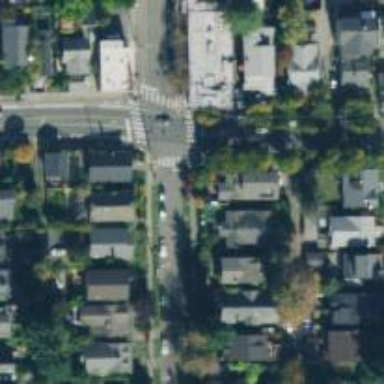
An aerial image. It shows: Residential road with separate sidewalk.